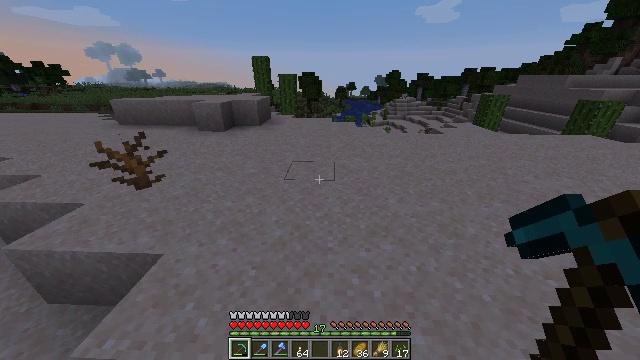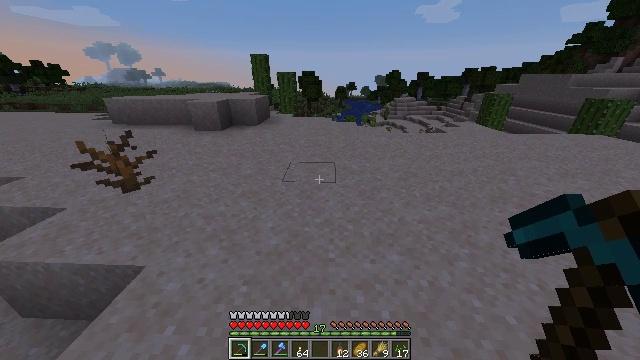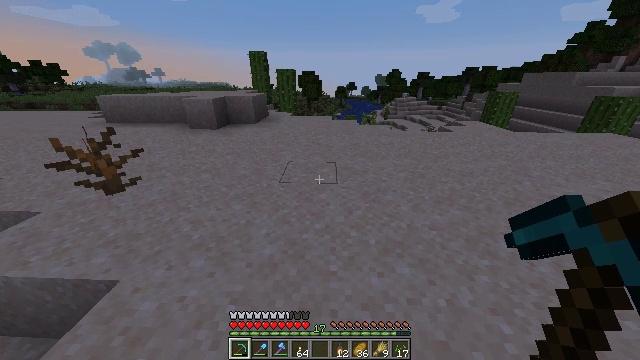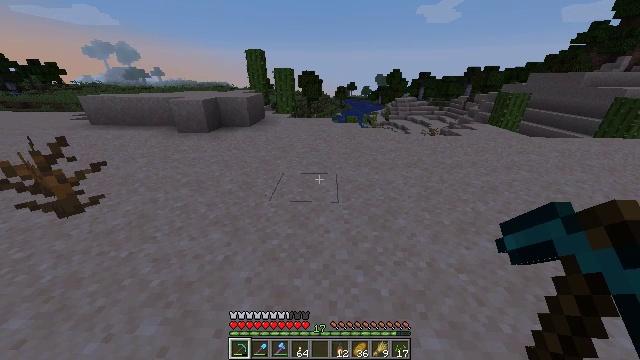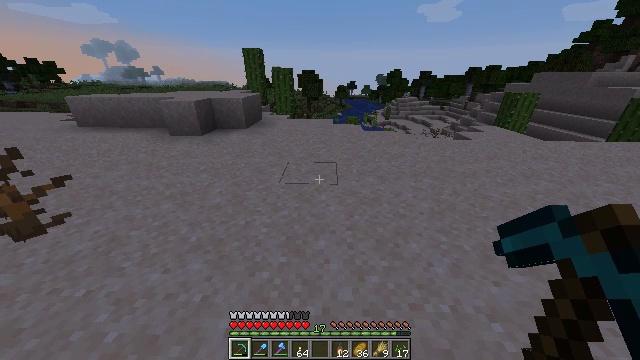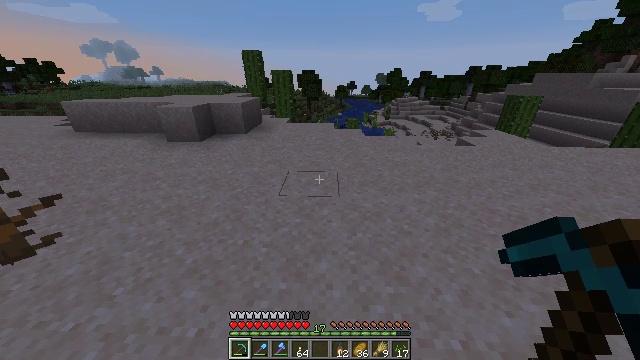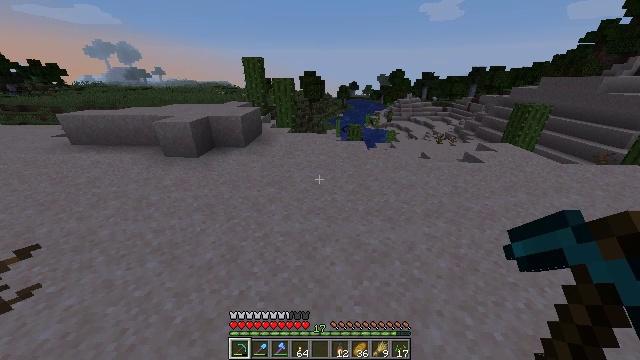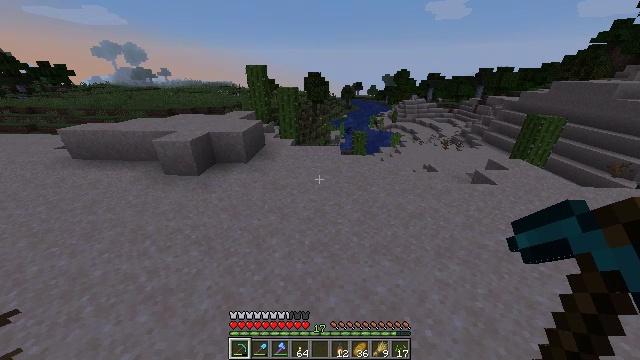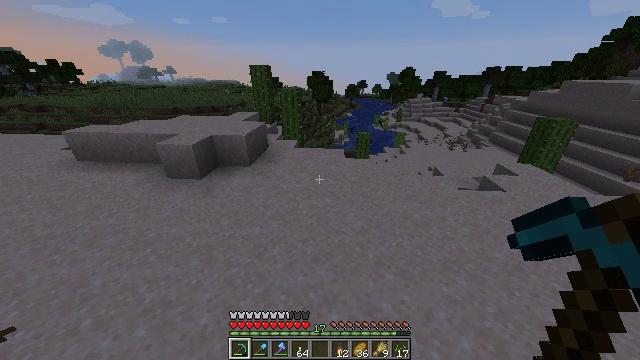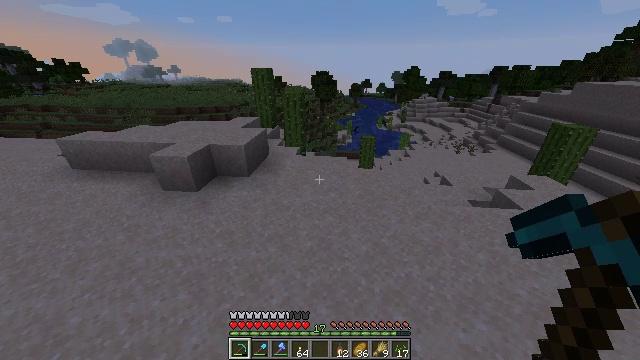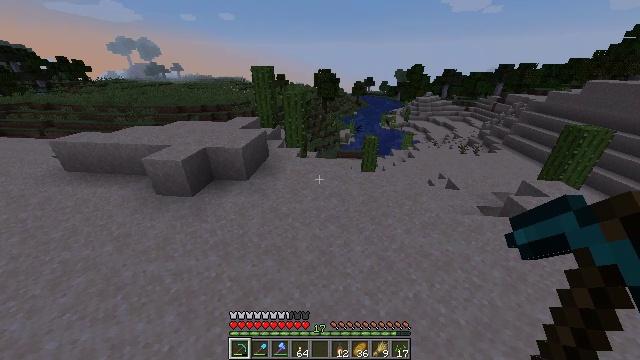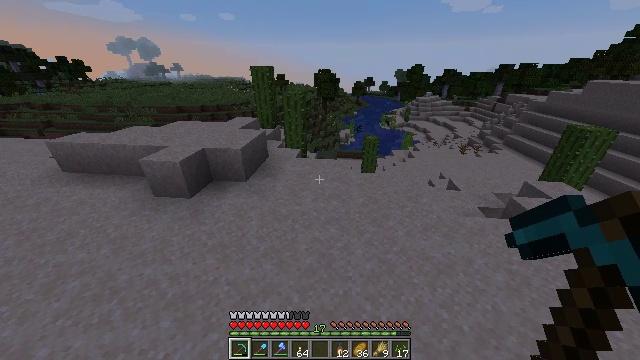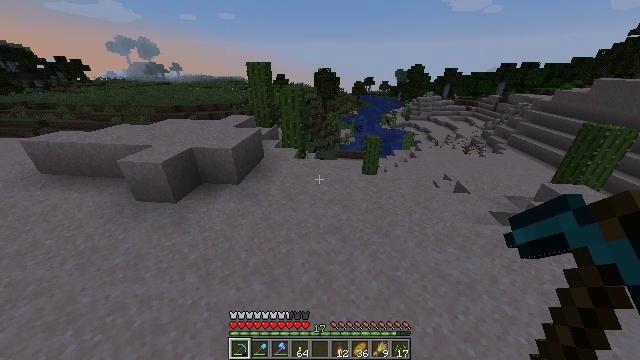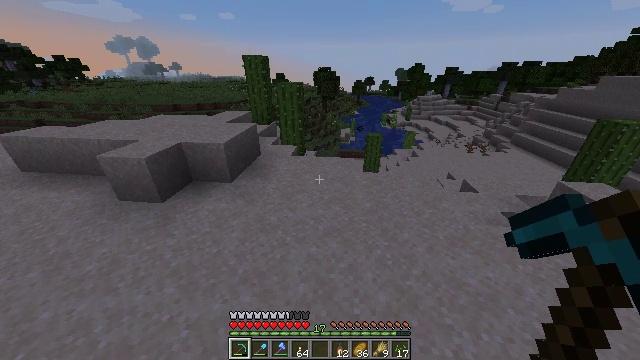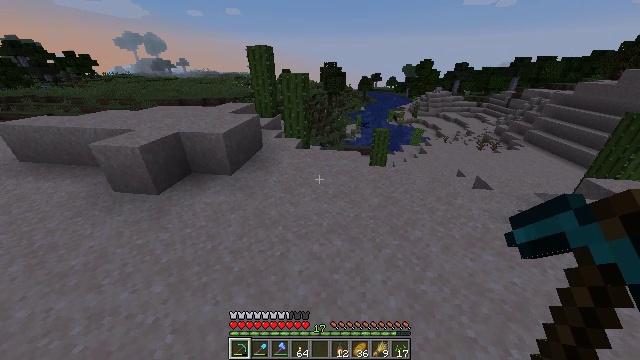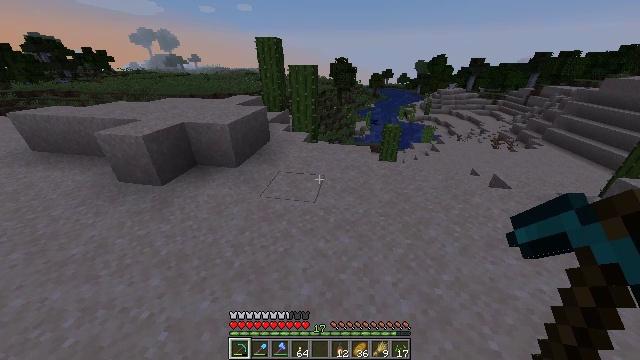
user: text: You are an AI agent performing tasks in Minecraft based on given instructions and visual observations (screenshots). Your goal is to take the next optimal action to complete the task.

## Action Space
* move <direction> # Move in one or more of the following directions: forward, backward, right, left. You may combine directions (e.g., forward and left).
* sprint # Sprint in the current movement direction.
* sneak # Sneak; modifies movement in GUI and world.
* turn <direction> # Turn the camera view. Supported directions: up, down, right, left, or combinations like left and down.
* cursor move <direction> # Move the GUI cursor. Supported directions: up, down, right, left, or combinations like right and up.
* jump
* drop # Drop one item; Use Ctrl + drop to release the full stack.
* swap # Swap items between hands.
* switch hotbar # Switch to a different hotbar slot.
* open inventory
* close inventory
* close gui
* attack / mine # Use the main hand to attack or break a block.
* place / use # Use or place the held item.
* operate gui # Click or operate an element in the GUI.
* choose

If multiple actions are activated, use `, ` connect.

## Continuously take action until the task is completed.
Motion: motion action
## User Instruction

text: Mine the oxeye daisy flower.
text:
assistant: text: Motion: move forward, sprint
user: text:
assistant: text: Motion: move forward, sprint
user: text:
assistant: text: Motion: move forward, sprint
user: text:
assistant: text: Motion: move forward, sprint
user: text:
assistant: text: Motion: move forward, sprint, jump
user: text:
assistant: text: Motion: move forward, sprint, jump
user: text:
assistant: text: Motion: move forward, sprint, turn left, jump
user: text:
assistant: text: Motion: move forward, sprint, turn left, jump
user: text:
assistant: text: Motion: move forward, sprint, jump
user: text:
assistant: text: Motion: move forward, sprint, jump
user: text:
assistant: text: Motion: move forward, sprint, jump
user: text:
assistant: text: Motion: move forward, sprint, jump
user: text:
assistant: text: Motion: move forward, sprint, jump
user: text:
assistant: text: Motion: move forward, sprint, turn left, jump
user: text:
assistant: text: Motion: move forward and move left, sprint, turn left
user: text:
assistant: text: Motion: move forward and move left, sprint, turn left and down
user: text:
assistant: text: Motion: move forward and move left, sprint, turn left and down
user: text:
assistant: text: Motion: move forward and move left, sprint, turn left
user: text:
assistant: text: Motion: move forward and move left, sprint, turn left
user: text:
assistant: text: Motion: move forward and move left, sprint
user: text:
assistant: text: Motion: move forward and move left, sprint, turn left
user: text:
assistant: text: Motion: move forward and move left, sprint, turn left
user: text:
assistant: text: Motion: move forward and move left, sprint
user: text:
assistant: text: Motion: move forward and move left, sprint
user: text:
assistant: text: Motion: move forward and move left, sprint, jump
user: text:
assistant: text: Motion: move forward and move left, sprint, jump
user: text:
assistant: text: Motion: move forward and move left, sprint, jump
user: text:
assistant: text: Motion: move forward and move left, sprint, jump
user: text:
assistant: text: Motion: move forward and move left, sprint, jump
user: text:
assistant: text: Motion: move forward and move left, sprint